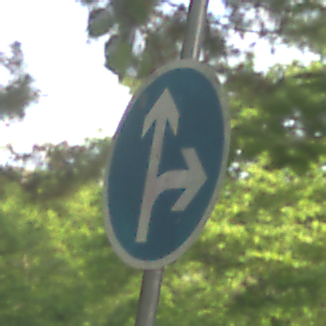
Verkehrszeichen: VorgeschriebeneFahrtrichtungGeradeausOderRechts
Umgebung: Outdoor, RoadRail
Tageszeit: MorningAfternoon
Wetter: Clear
Licht: Natural
Jahreszeit: NotSpecified
Kontrast: LowContrast